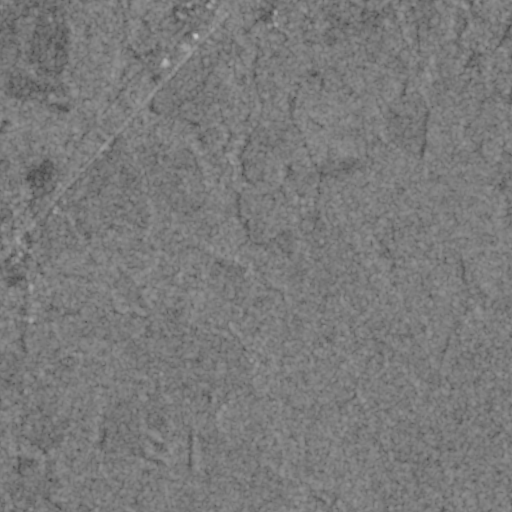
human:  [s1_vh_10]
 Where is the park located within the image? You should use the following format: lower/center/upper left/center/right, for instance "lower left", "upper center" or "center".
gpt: The park is located in the upper center of the image.
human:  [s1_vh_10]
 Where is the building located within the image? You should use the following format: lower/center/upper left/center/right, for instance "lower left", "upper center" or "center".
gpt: The building is located in the upper right of the image.
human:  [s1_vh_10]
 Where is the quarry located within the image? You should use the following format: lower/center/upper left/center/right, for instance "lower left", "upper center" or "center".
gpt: There is no quarry in the image.

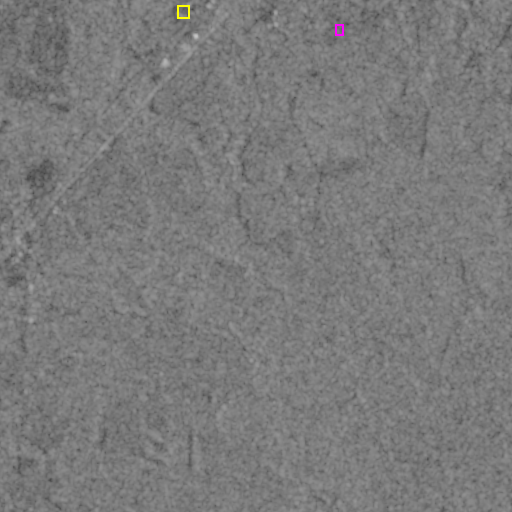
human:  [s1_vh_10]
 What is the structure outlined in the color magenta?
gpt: The structure outlined in magenta is a building.
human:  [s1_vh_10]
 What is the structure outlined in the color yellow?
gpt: The structure outlined in yellow is a building.
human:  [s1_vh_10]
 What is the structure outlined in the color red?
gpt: There is no red outline.